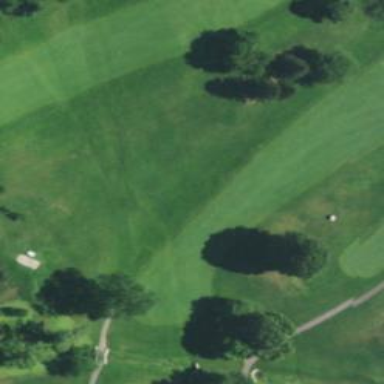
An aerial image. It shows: Golf hole.